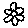
Label: flower